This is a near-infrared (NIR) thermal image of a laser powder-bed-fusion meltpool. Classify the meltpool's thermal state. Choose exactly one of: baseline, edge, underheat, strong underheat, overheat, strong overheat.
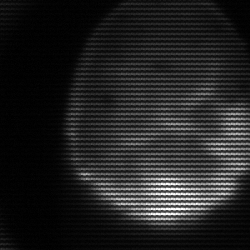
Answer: edge